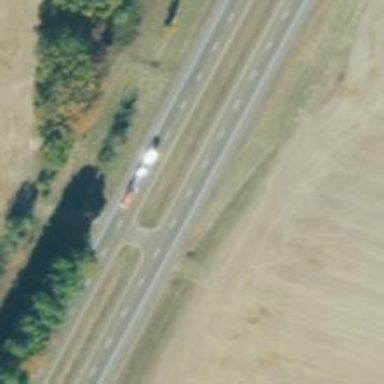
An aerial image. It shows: Trunk link highway.